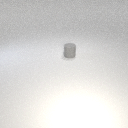
small gray rubber cylinder